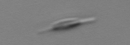
Label: Cylindrotheca